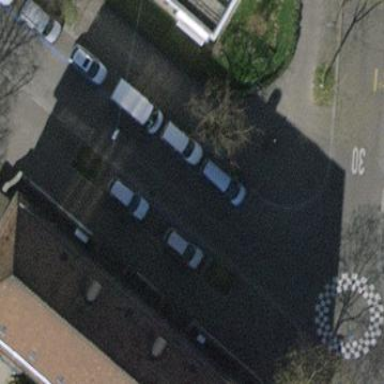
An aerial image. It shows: Parking lane.